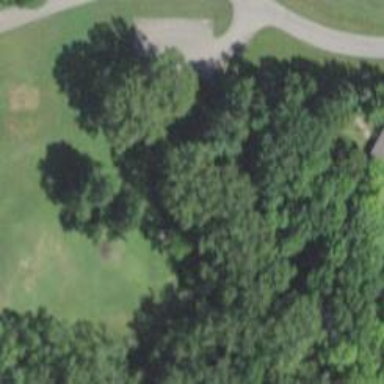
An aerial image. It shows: Disc golf tee area.